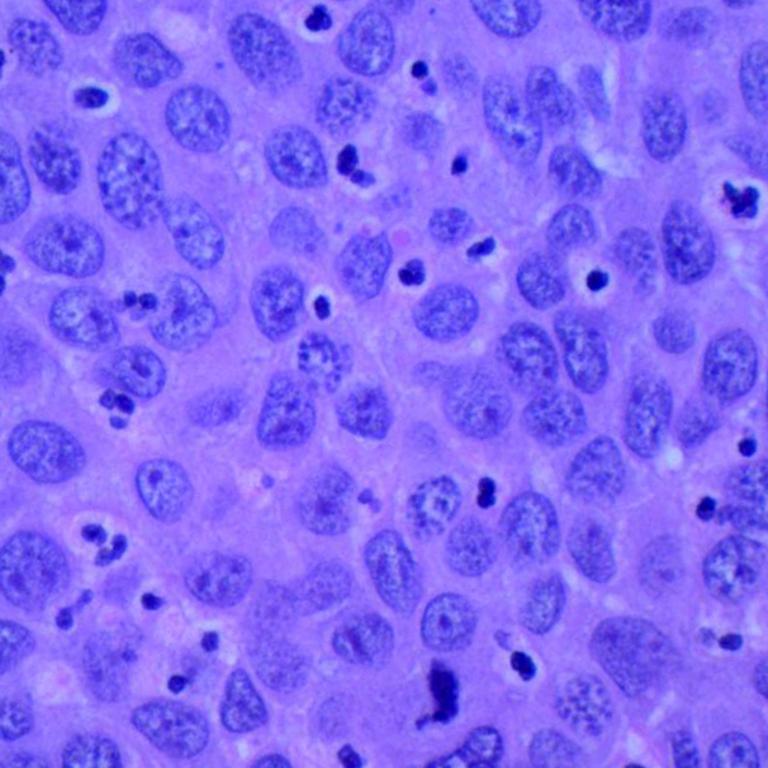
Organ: lung
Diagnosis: squamous carcinomas